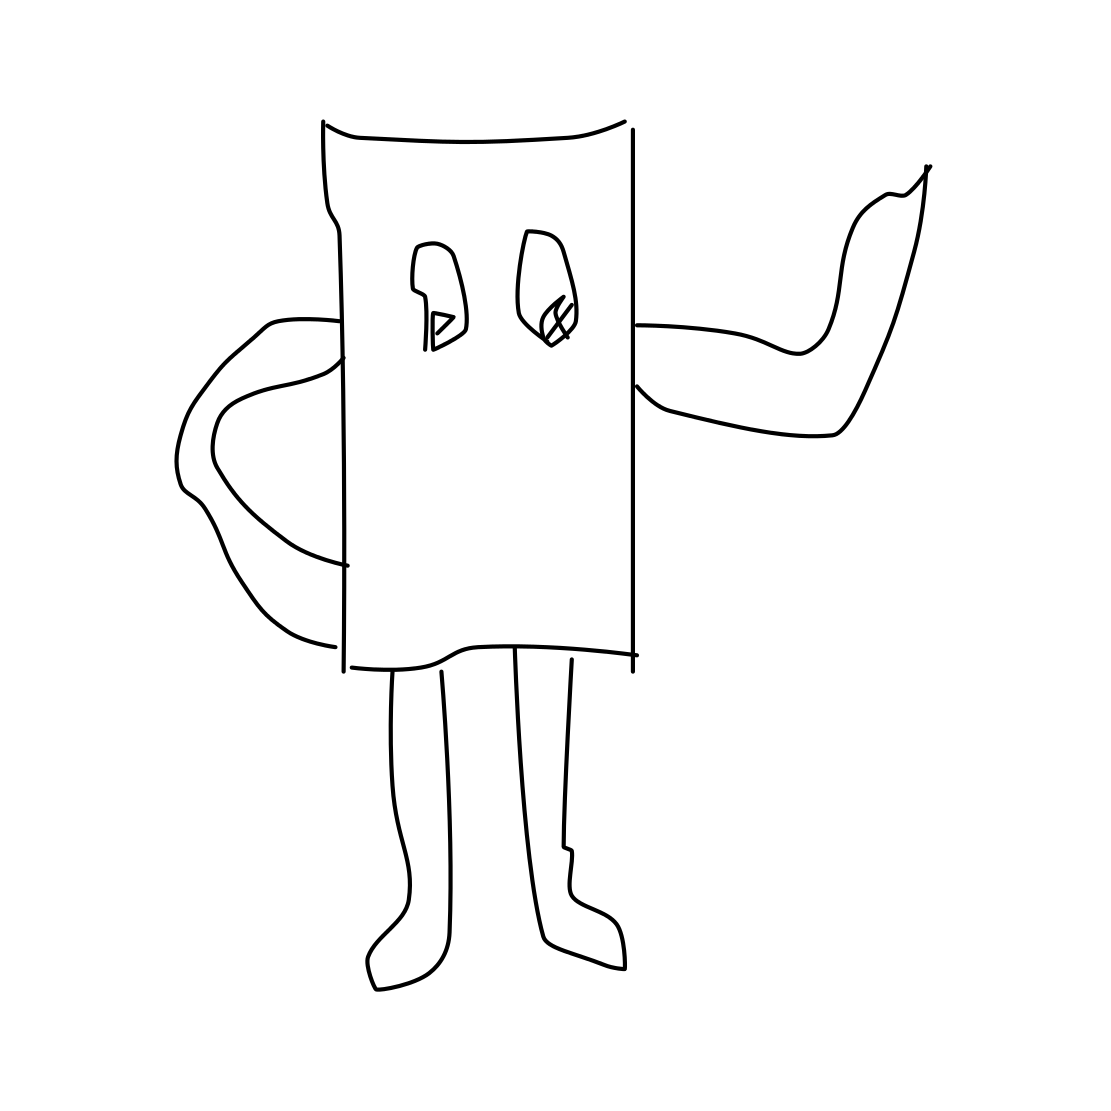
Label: sponge bob